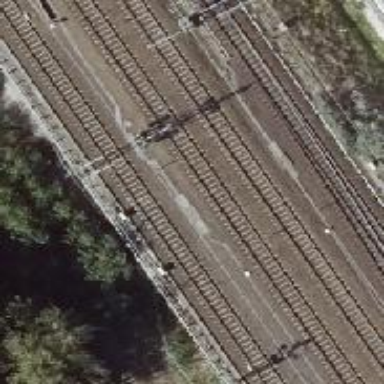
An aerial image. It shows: Railway signal.